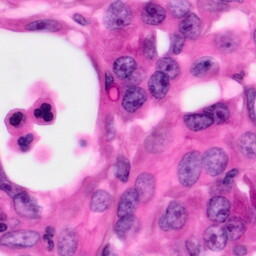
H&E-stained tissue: Pancreatic